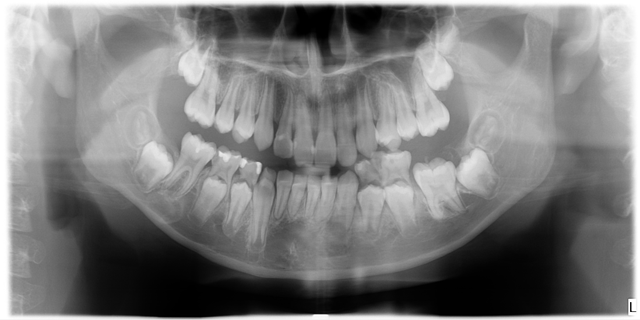
adult